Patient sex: M
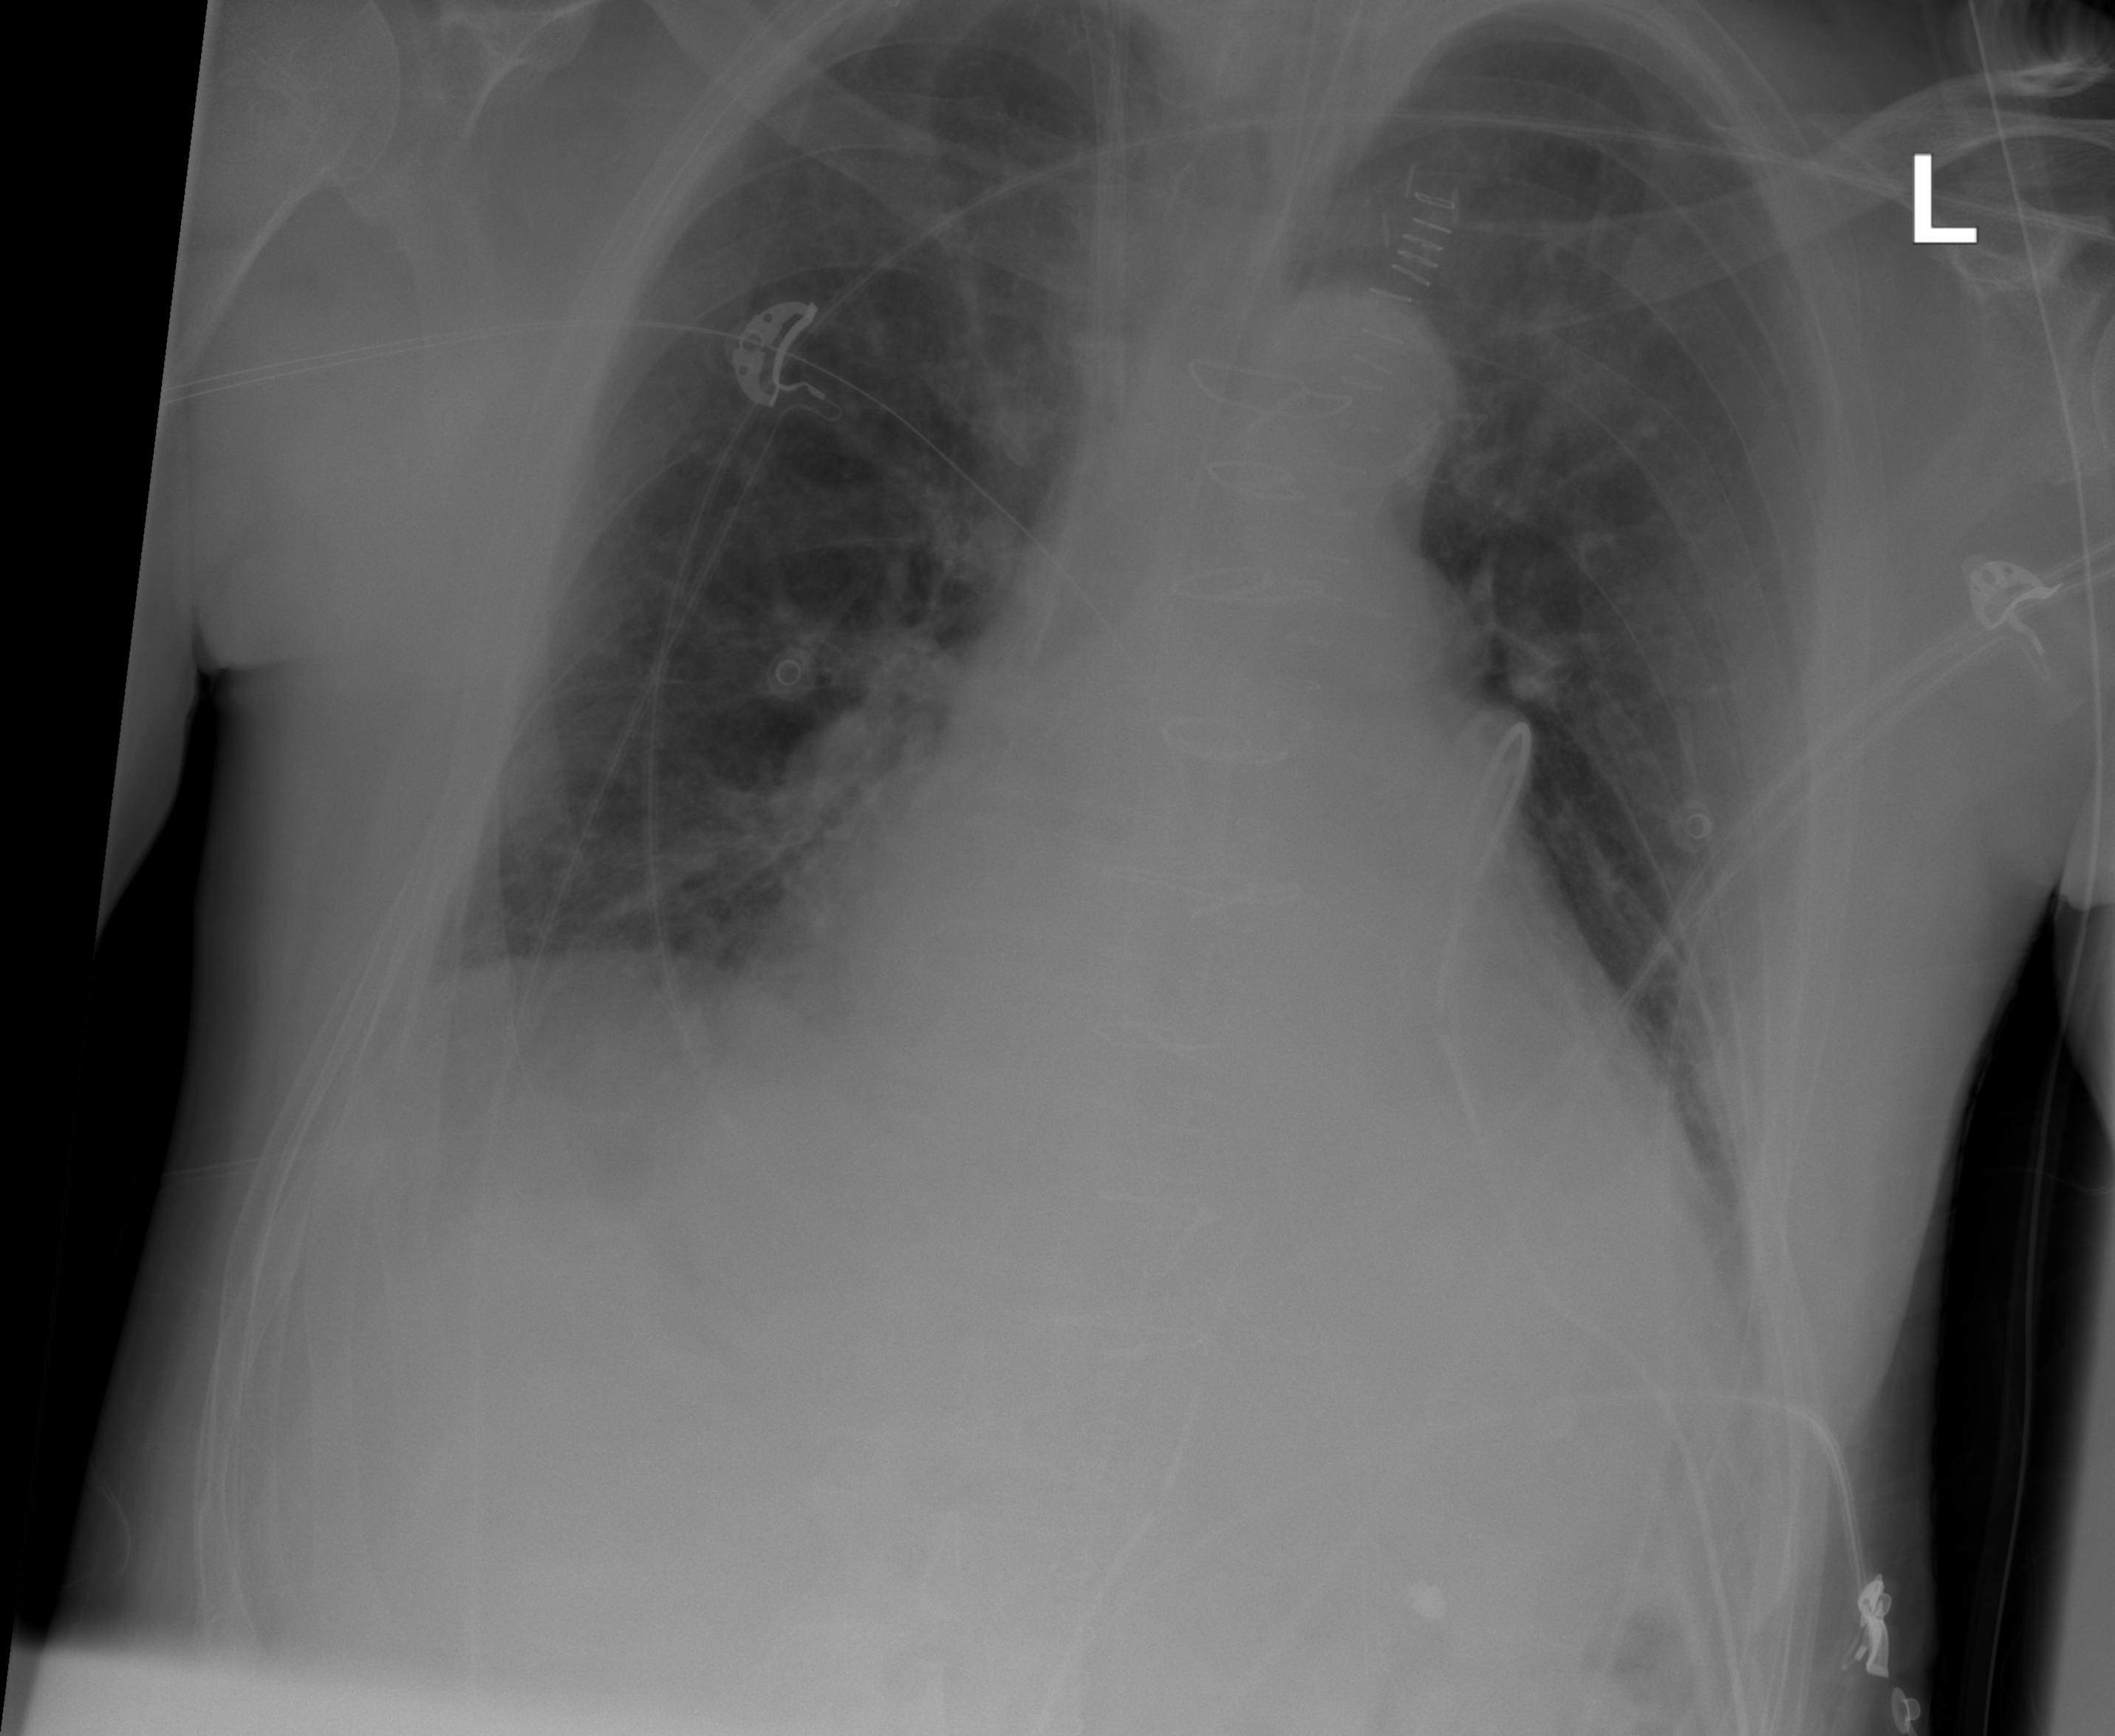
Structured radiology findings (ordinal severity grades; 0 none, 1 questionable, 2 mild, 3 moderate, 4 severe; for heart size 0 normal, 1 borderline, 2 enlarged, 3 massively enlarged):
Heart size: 2
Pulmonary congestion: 0
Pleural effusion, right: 0
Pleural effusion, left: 0
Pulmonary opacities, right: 0
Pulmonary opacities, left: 0
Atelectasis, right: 1
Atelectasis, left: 1